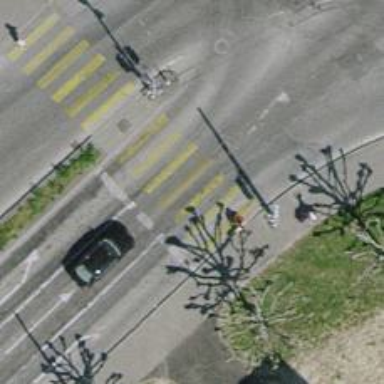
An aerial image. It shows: Secondary road with asphalt surface. The road has trolley wires.